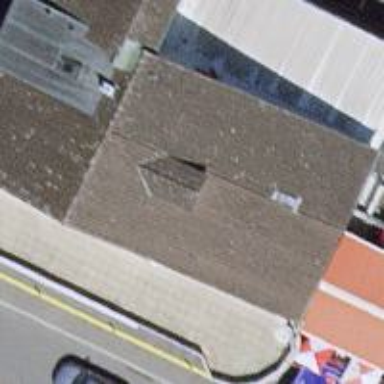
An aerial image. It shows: Restaurant.